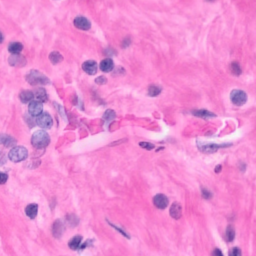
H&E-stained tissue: Breast